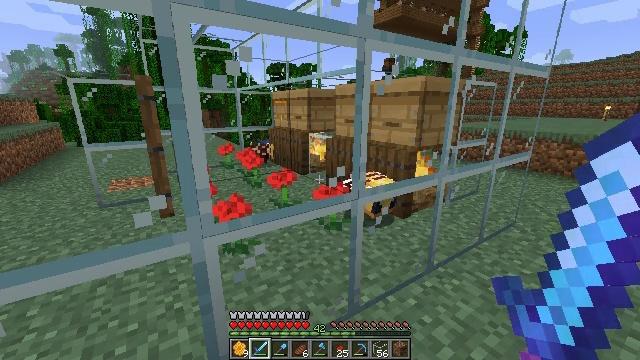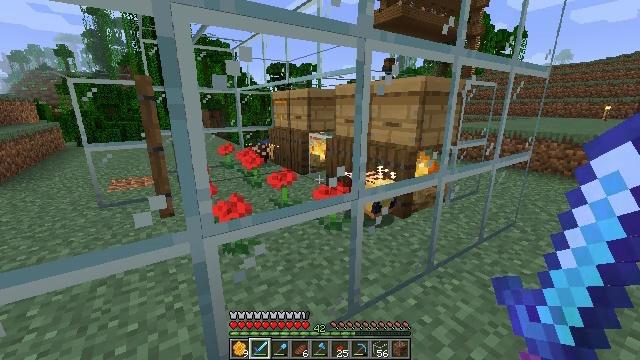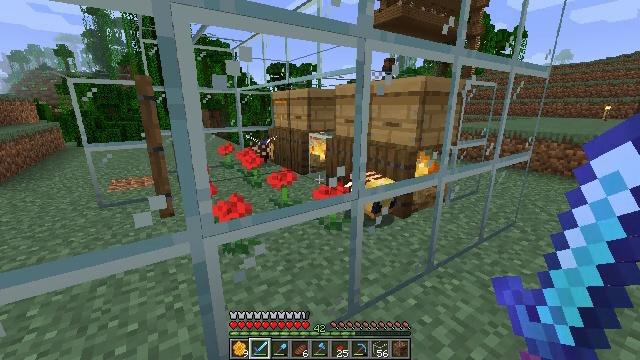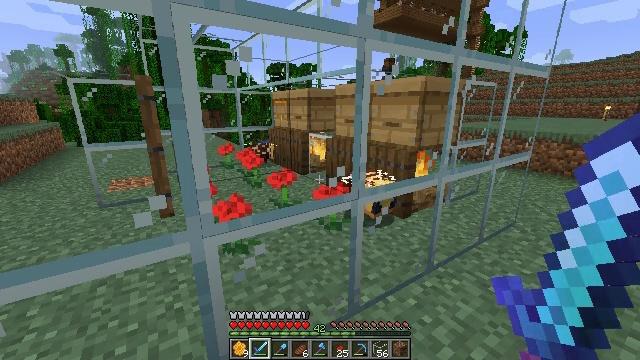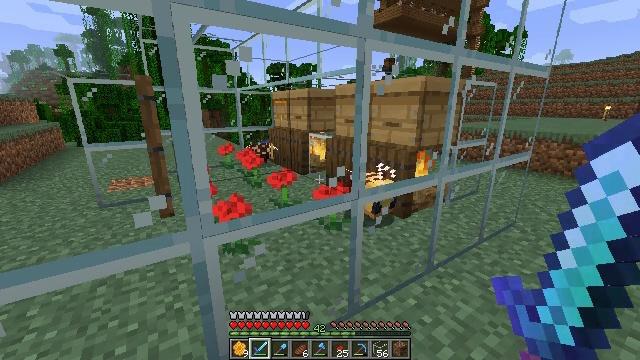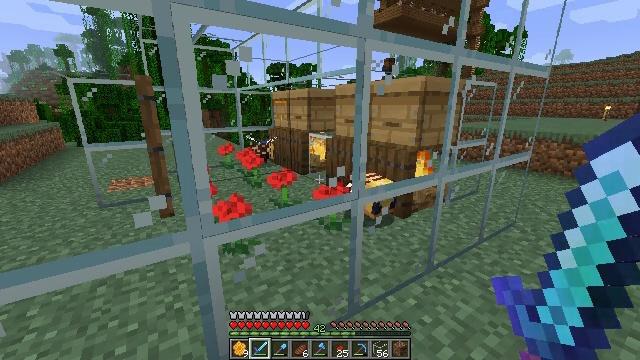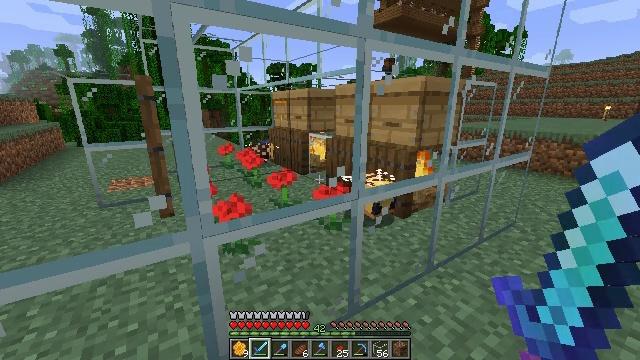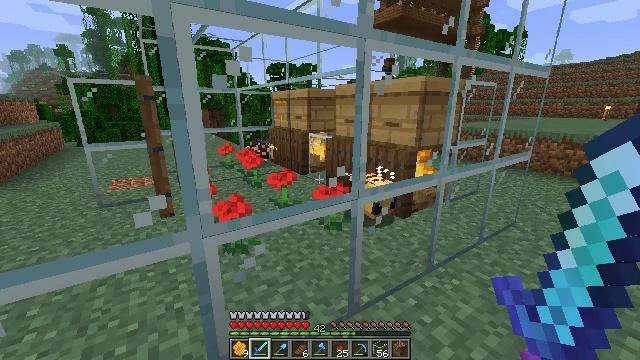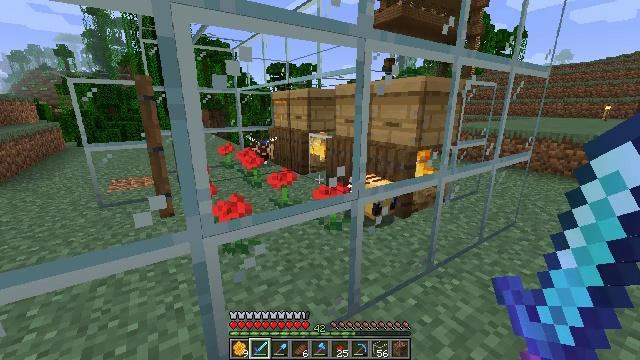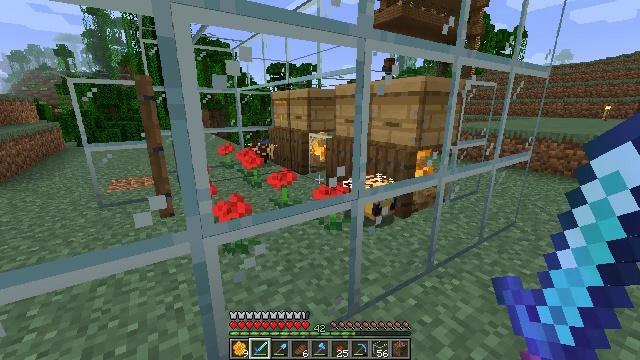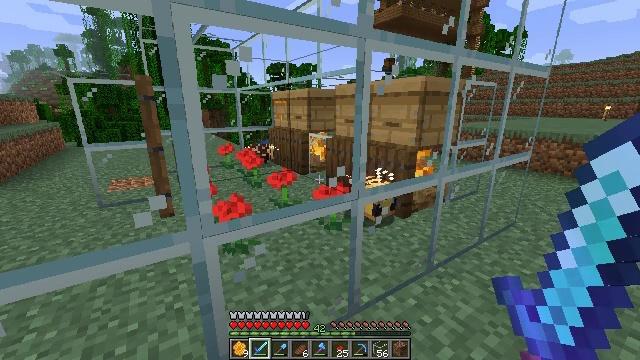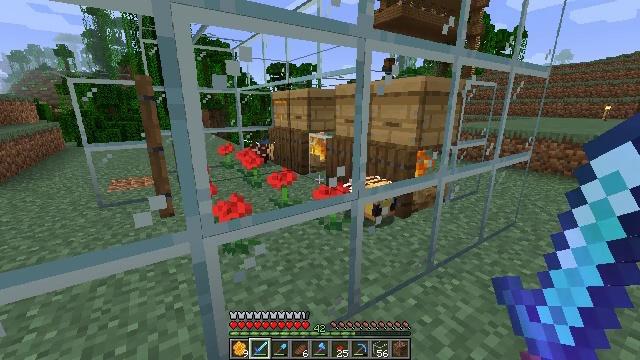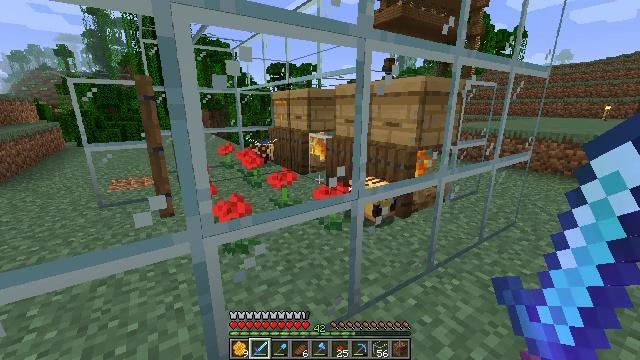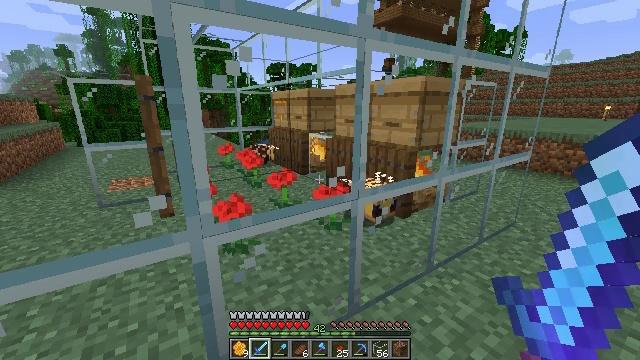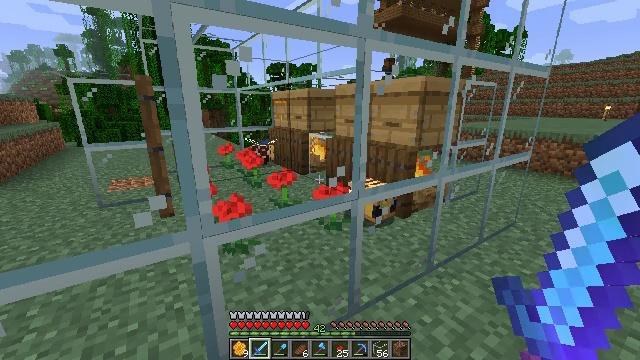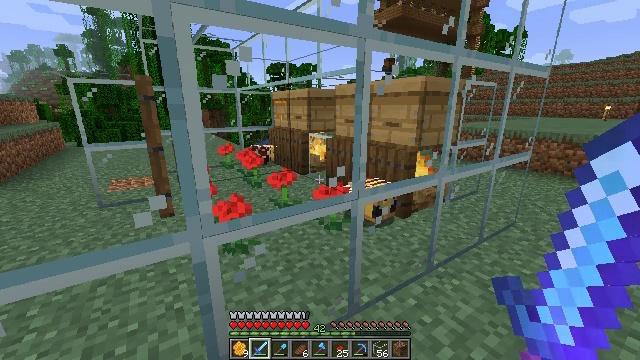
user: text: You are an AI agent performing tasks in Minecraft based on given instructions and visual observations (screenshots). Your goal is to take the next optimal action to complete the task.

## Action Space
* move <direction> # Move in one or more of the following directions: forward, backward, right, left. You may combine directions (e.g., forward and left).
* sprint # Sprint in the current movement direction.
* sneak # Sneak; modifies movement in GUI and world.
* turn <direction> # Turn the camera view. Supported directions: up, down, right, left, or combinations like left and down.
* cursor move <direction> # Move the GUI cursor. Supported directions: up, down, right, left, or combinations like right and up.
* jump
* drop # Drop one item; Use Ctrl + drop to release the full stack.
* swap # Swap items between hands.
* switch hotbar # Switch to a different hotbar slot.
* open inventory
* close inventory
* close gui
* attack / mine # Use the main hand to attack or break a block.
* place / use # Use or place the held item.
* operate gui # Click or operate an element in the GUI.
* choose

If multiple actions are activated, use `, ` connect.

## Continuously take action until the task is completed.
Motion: motion action
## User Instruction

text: Destroy the beehive to relocate it.
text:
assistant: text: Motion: no_op
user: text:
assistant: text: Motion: no_op
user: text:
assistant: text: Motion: no_op
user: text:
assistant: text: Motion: no_op
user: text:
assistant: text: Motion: no_op
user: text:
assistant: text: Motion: no_op
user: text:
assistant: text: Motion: no_op
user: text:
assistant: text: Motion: no_op
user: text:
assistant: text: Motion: no_op
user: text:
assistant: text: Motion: no_op
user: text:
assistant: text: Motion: no_op
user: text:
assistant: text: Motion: no_op
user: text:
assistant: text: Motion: no_op
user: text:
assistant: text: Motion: no_op
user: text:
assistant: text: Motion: no_op
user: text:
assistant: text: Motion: no_op
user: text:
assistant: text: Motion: no_op
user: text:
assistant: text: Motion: no_op
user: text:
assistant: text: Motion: no_op
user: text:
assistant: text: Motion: no_op
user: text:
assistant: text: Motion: no_op
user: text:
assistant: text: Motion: turn left
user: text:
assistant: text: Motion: no_op
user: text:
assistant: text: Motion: no_op
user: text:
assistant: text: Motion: no_op
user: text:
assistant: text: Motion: turn left
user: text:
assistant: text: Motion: turn left
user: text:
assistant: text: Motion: no_op
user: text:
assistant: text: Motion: no_op
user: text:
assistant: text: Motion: no_op